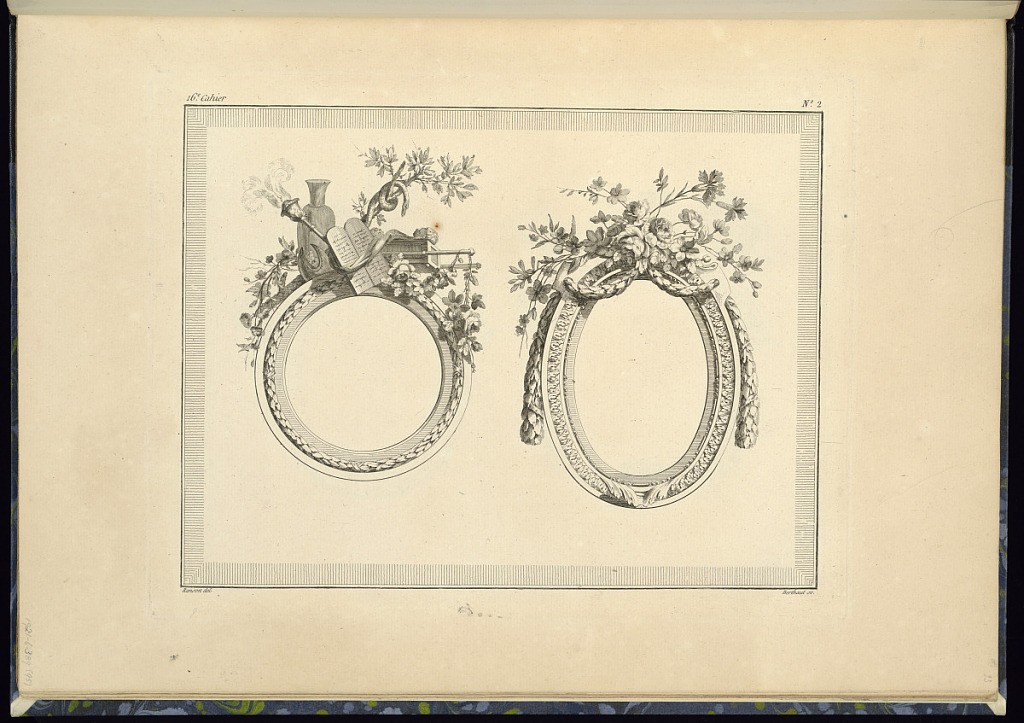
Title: Two Medallion or Frame Designs
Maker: Pierre Ranson, French, 1736–1786
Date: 1778
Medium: Etching on laid paper
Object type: Print
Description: Designs for two medallions or frames, oval and round, decorated with moldings and topped with trophies of Christian iconography and liturgical objects, and flowers. The ornament and motifs include festoons of leaves, flowers, foliate branches, scrolling acanthus leaves, tablets, snake in a tree, incense burner, and a hat. The plate is numbered and signed.